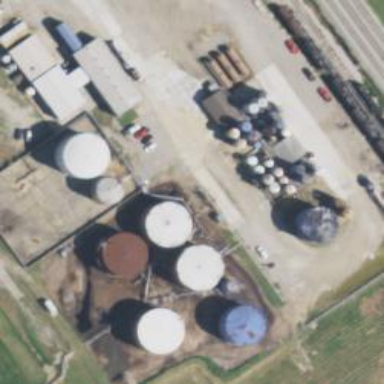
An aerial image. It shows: Storage tank that is man-made.